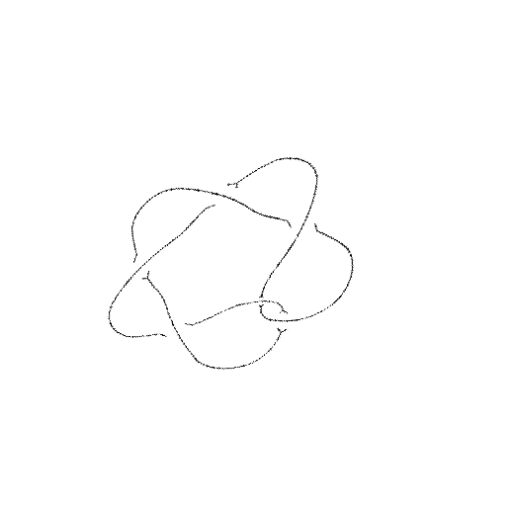
Crossing number: 6